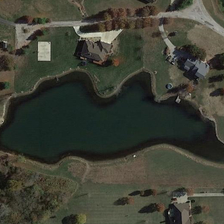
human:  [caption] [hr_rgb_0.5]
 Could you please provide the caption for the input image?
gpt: beside the lake is a house with a grey roof .

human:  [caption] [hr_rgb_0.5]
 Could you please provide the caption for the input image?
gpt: beside the lake is a house with a grey roof .

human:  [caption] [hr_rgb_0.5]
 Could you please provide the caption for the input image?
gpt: some trees were planted around the house .

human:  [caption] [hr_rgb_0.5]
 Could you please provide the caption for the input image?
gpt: some trees were planted around the house .

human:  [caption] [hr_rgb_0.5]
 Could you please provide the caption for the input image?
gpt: beside the lake is a house with a grey roof .